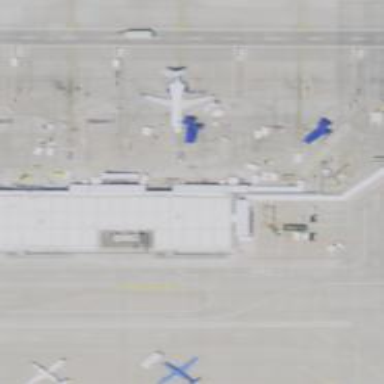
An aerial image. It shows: Airport gate.